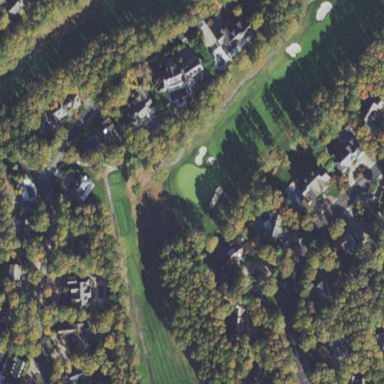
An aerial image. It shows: Golf fairway surrounded by grass.